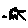
Label: square